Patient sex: F
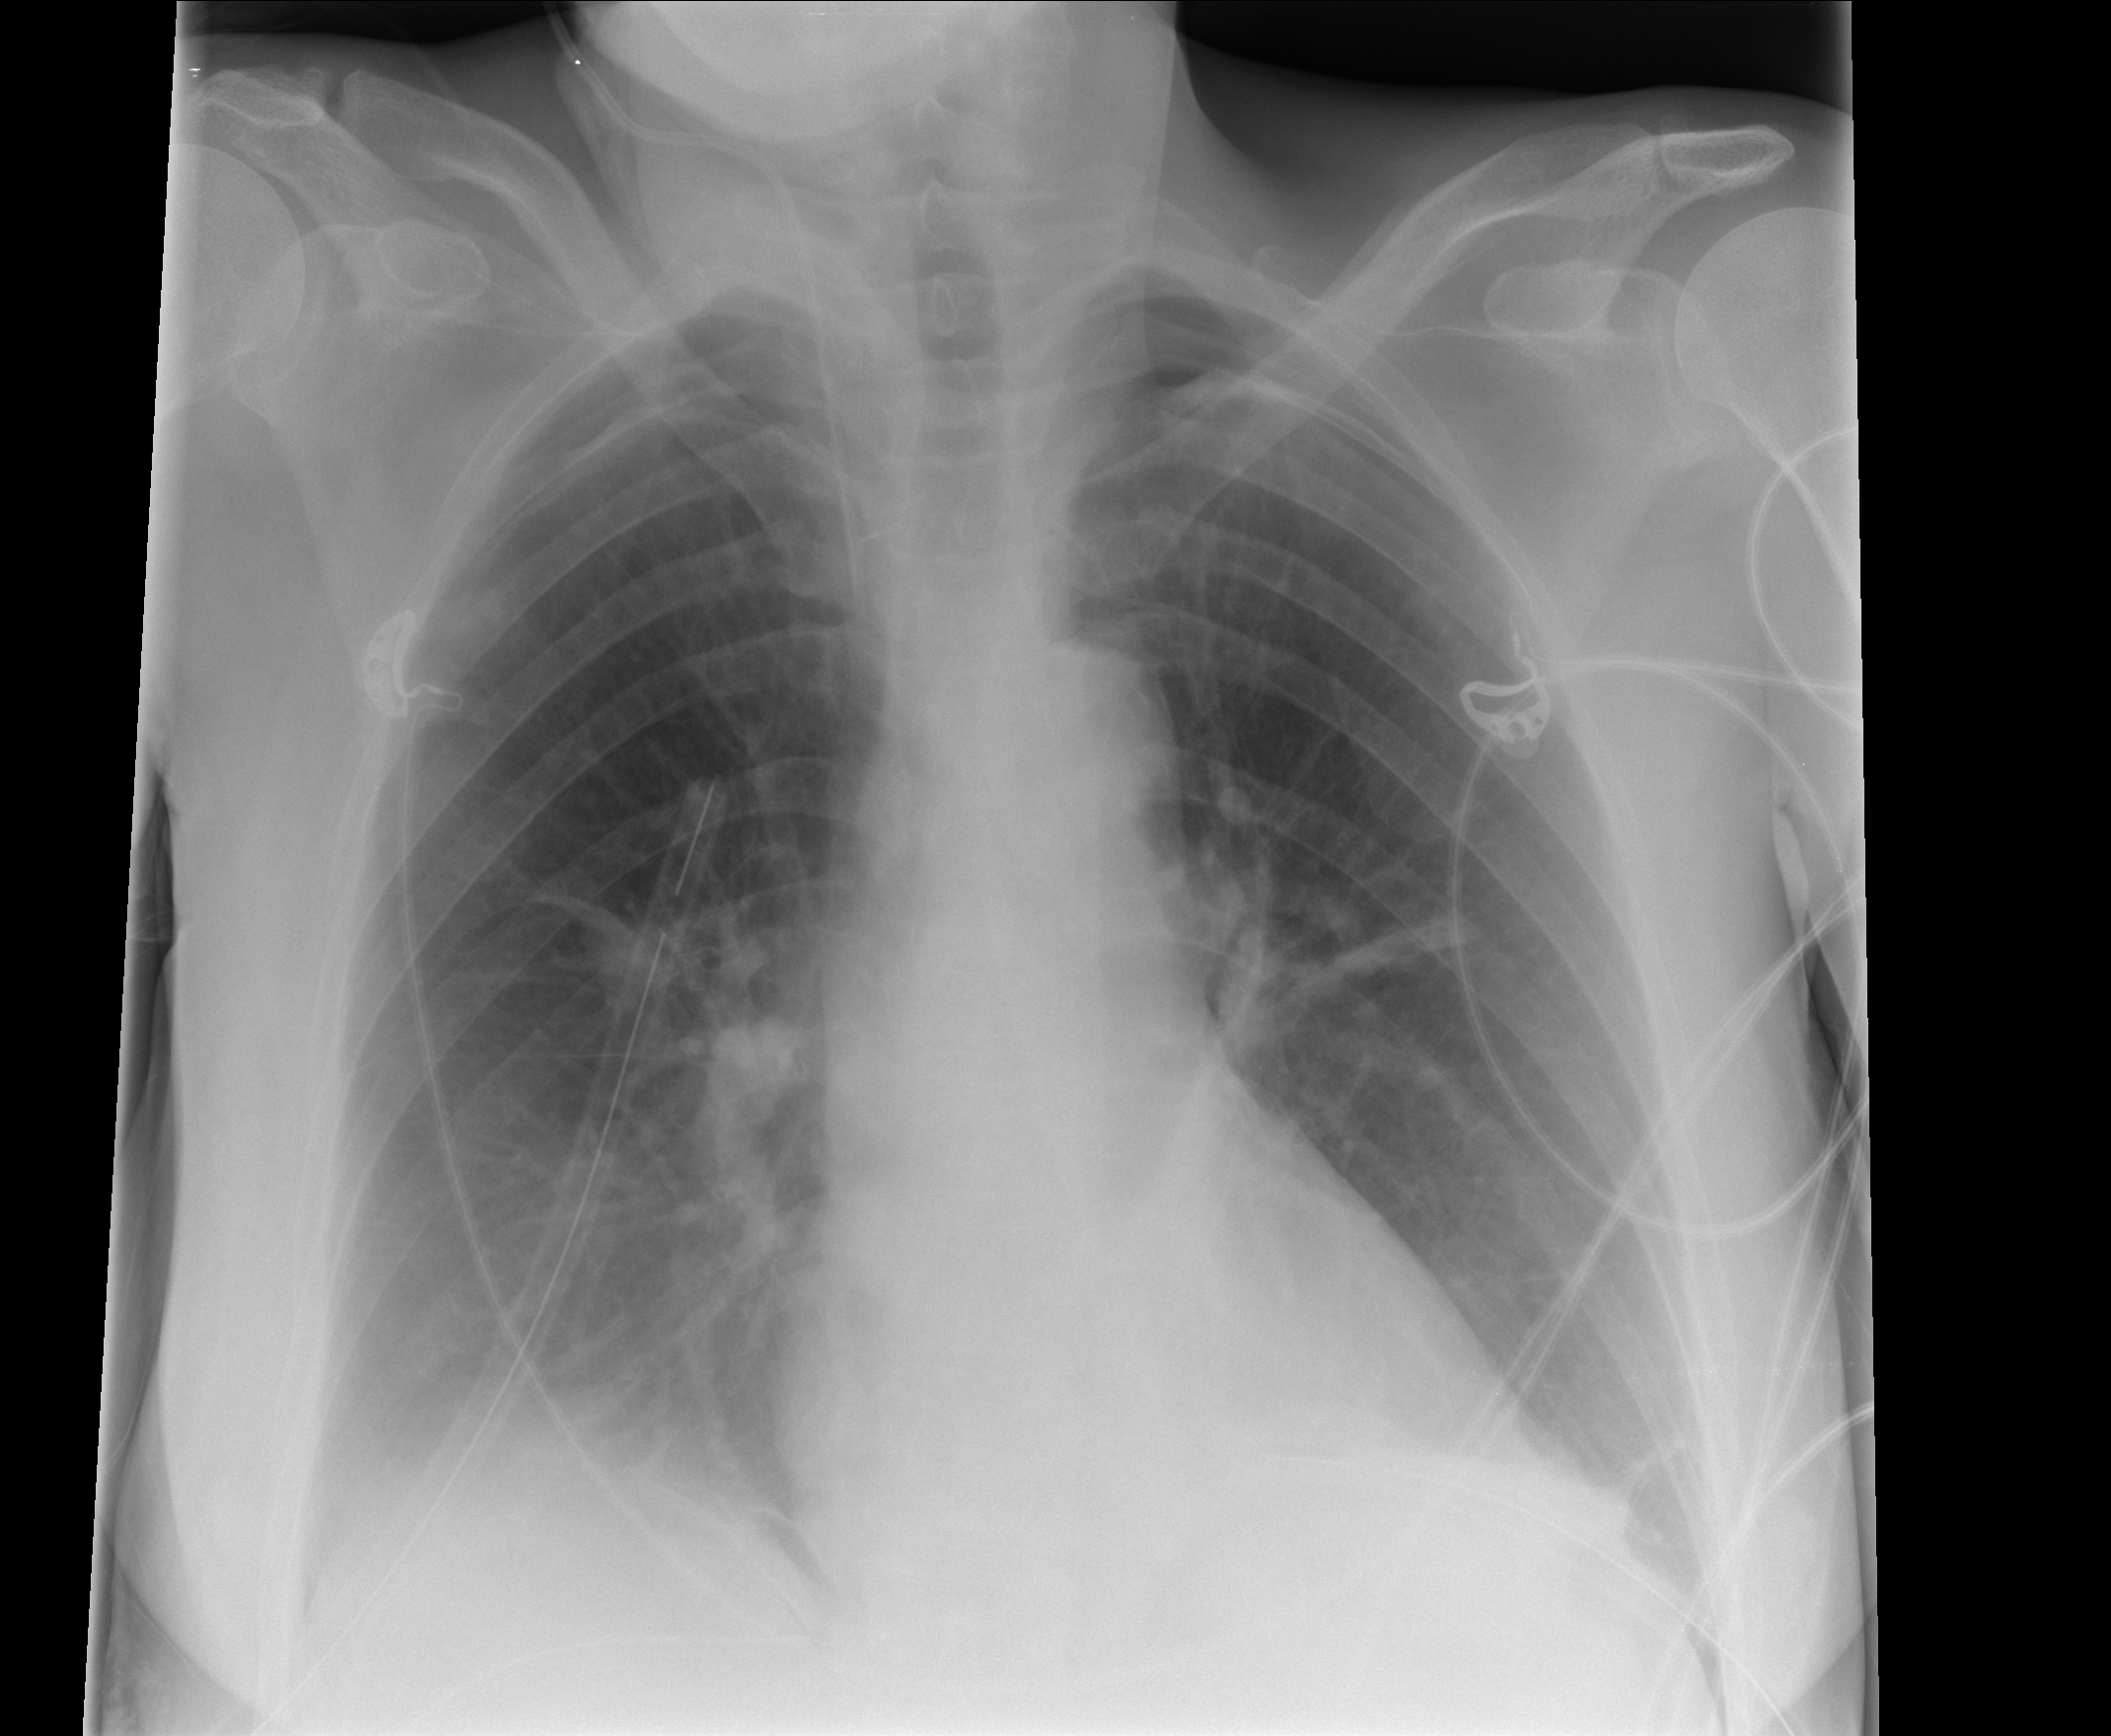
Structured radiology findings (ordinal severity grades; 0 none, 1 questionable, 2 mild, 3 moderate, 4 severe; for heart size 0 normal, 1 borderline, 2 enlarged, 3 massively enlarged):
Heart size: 0
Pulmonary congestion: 1
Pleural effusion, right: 2
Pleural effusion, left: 2
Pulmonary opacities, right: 0
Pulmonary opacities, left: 0
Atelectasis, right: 2
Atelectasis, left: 2